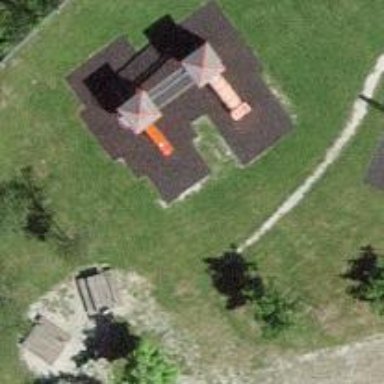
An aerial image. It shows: Playground area for leisure land.